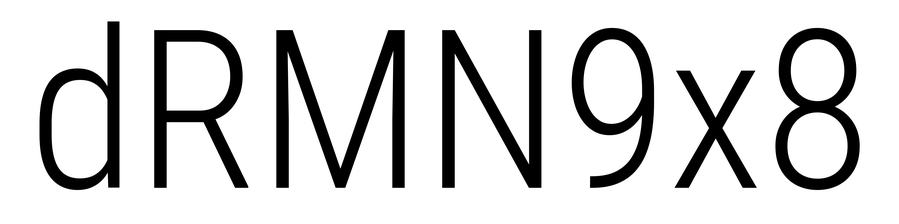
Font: Roboto_Condensed_Light